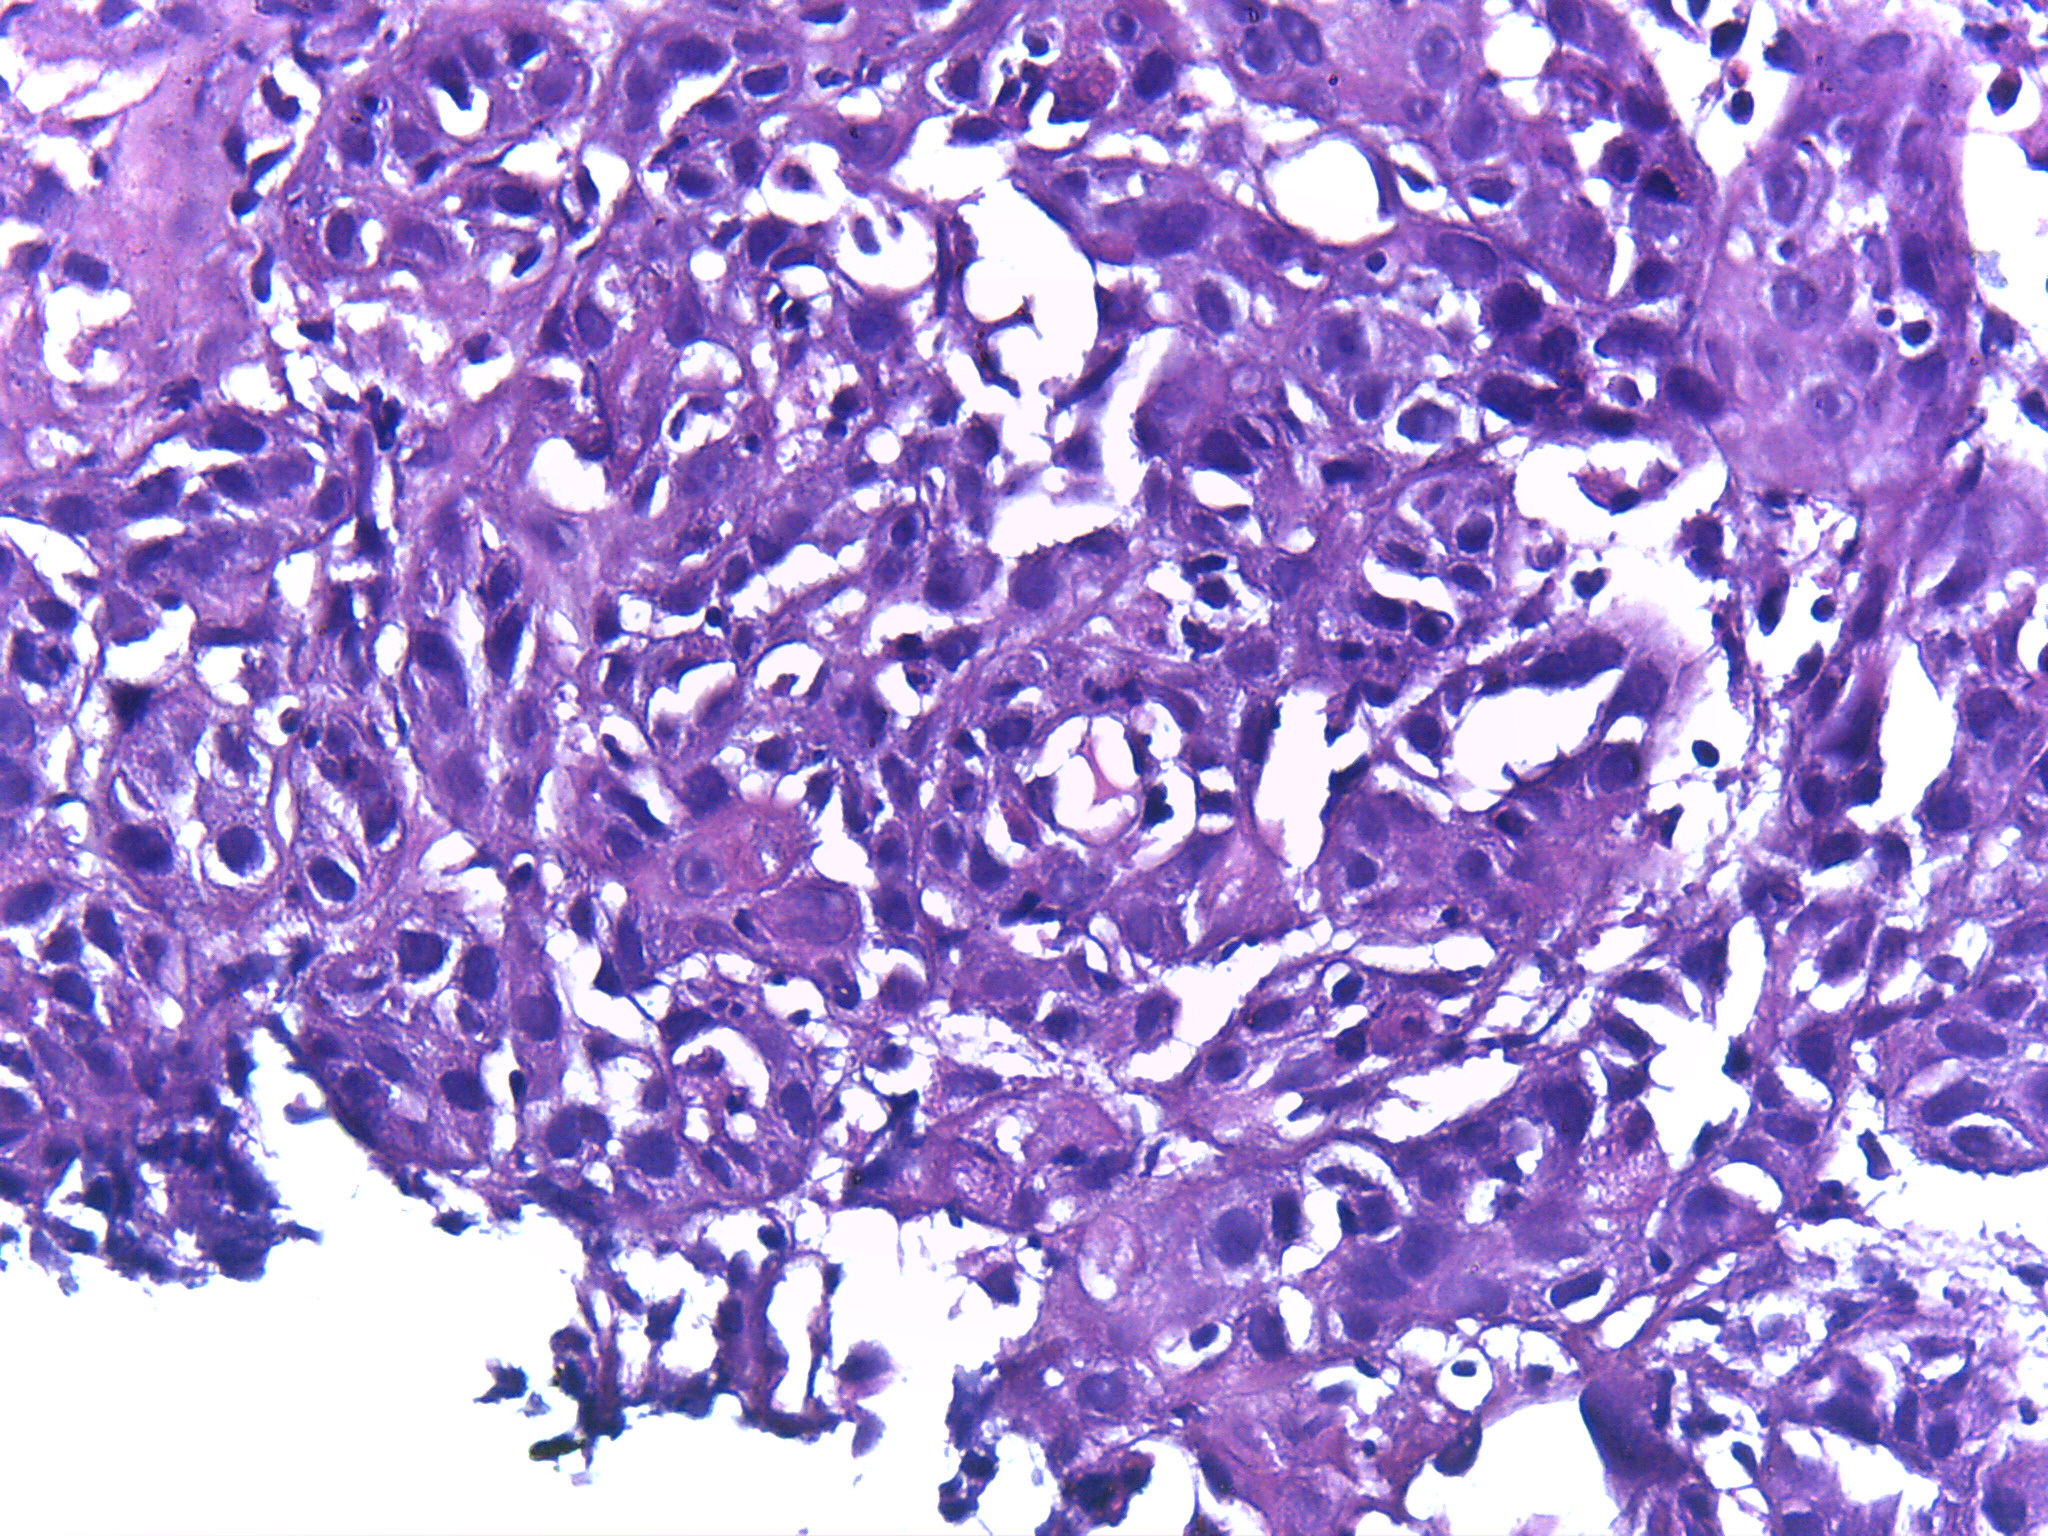
Diagnosis: OSCC